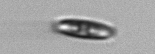
Label: pennate